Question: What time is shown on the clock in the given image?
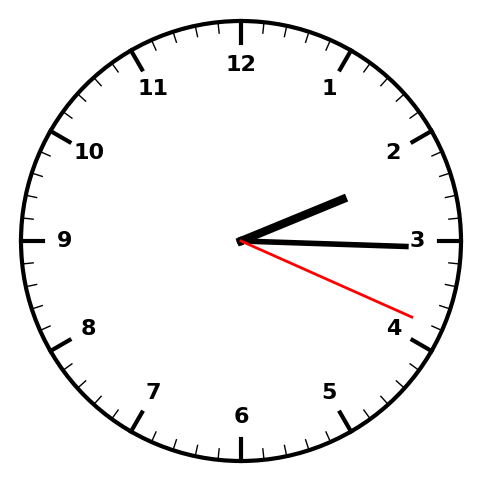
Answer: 02:15:19